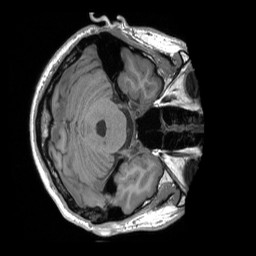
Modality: T1w
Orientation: axial
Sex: male
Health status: ill
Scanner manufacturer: siemens
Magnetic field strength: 3 T
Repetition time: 1.66 s
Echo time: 0.00254 s